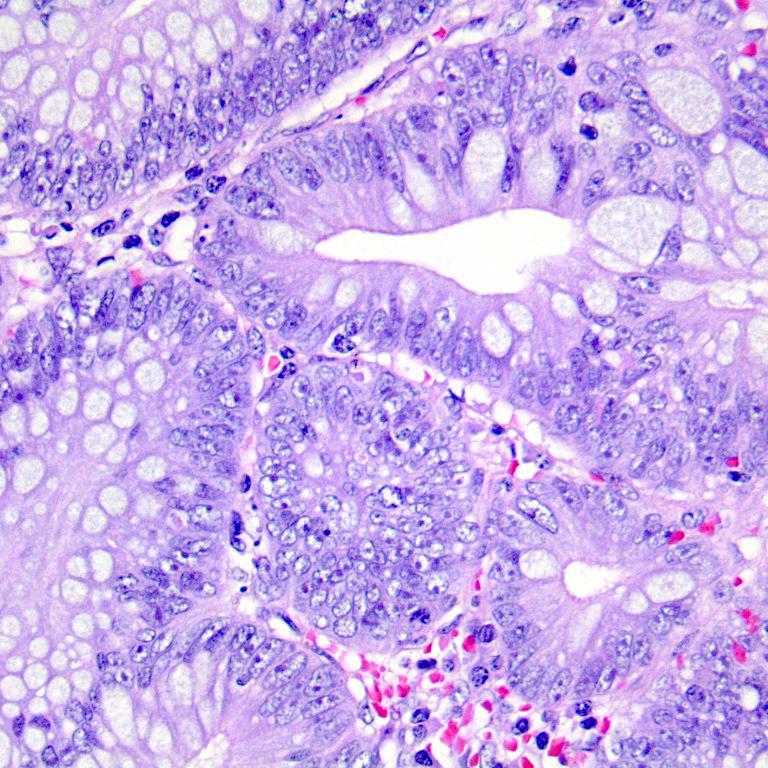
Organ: colon
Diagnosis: adenocarcinomas